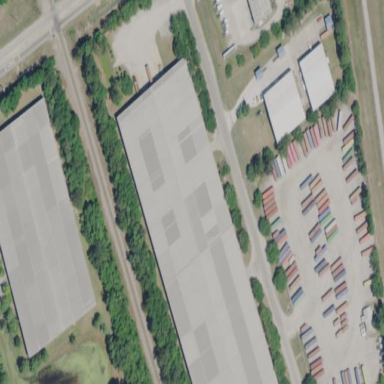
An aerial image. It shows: Commercial building.